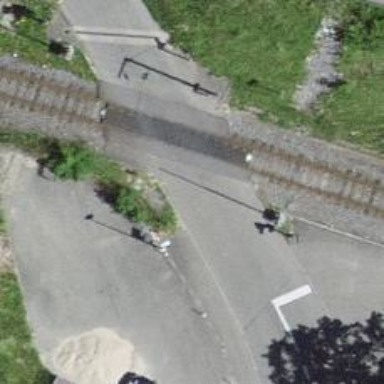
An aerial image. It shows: Railway level crossing.